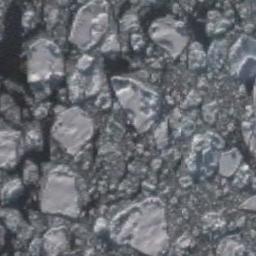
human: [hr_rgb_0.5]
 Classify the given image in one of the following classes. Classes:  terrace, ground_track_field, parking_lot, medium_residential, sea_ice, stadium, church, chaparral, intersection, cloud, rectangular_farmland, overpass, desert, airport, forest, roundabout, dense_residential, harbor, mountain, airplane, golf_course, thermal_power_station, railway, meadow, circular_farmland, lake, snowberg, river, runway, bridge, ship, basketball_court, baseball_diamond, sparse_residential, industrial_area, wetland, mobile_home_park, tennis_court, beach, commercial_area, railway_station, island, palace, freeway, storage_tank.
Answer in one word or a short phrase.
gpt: sea_ice